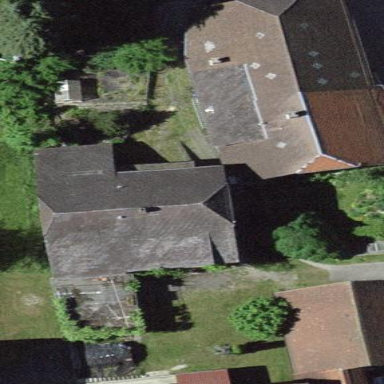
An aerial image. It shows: Farm building.